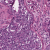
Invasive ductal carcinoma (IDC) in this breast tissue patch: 1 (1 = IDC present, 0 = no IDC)